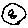
Label: smiley face